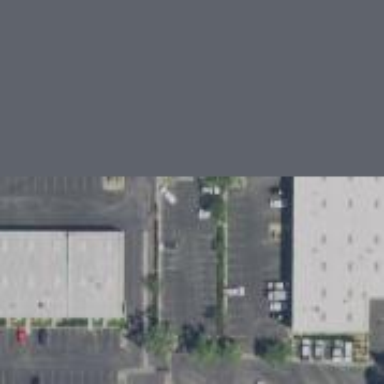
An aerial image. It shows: Parking space.